Interaction volume radius: 5 \u00c5
Interaction volume height: 10 \u00c5
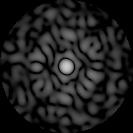
Disorder parameter: 0.8804